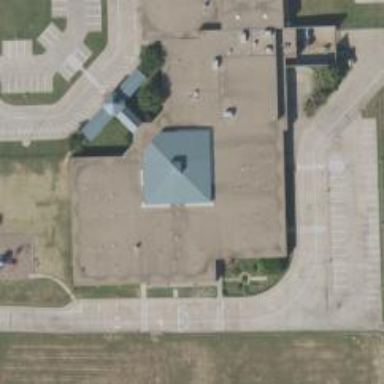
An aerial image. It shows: School building.